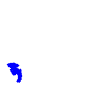
Particle: electron